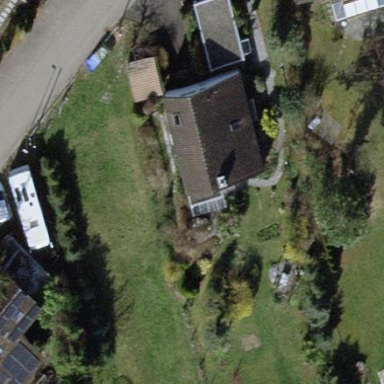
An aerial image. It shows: Detached building with gabled roof.